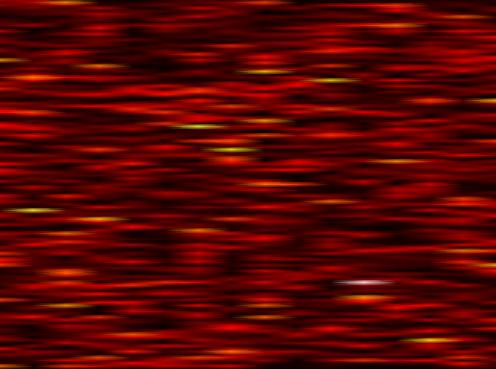
Label: FBMC